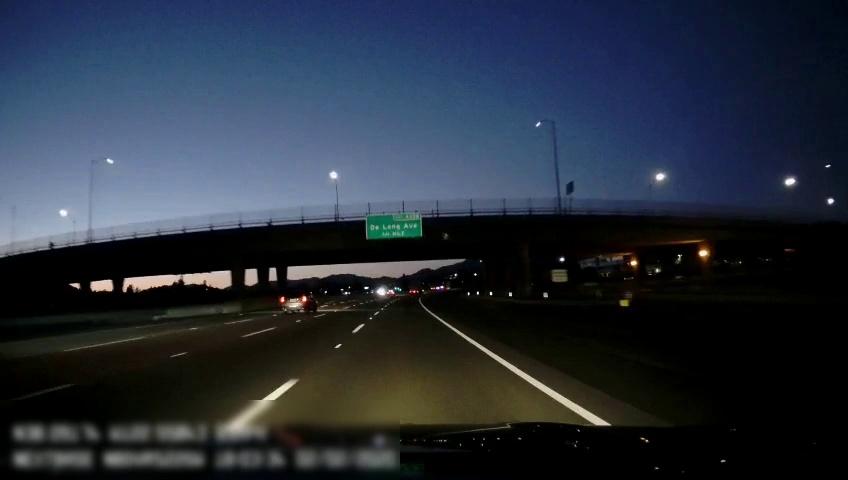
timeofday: Dusk/Dawn/Twilight
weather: Other
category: Drivable Space
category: Vehicles | SUV
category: Vehicles | Truck
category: Lanes | Alternate Lane
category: Lanes | Alternate Lane
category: Lanes | Alternate Lane
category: Lanes | Alternate Lane
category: Lanes | Alternate Lane
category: Traffic | Signs
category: Traffic | Signs
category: Traffic | Signs